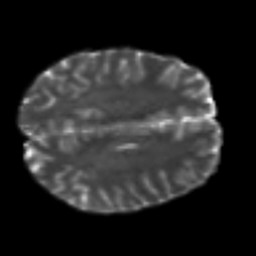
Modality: T2w
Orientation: axial
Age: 18
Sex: male
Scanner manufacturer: siemens
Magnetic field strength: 3 T
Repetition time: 7 s
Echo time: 0.0926 s